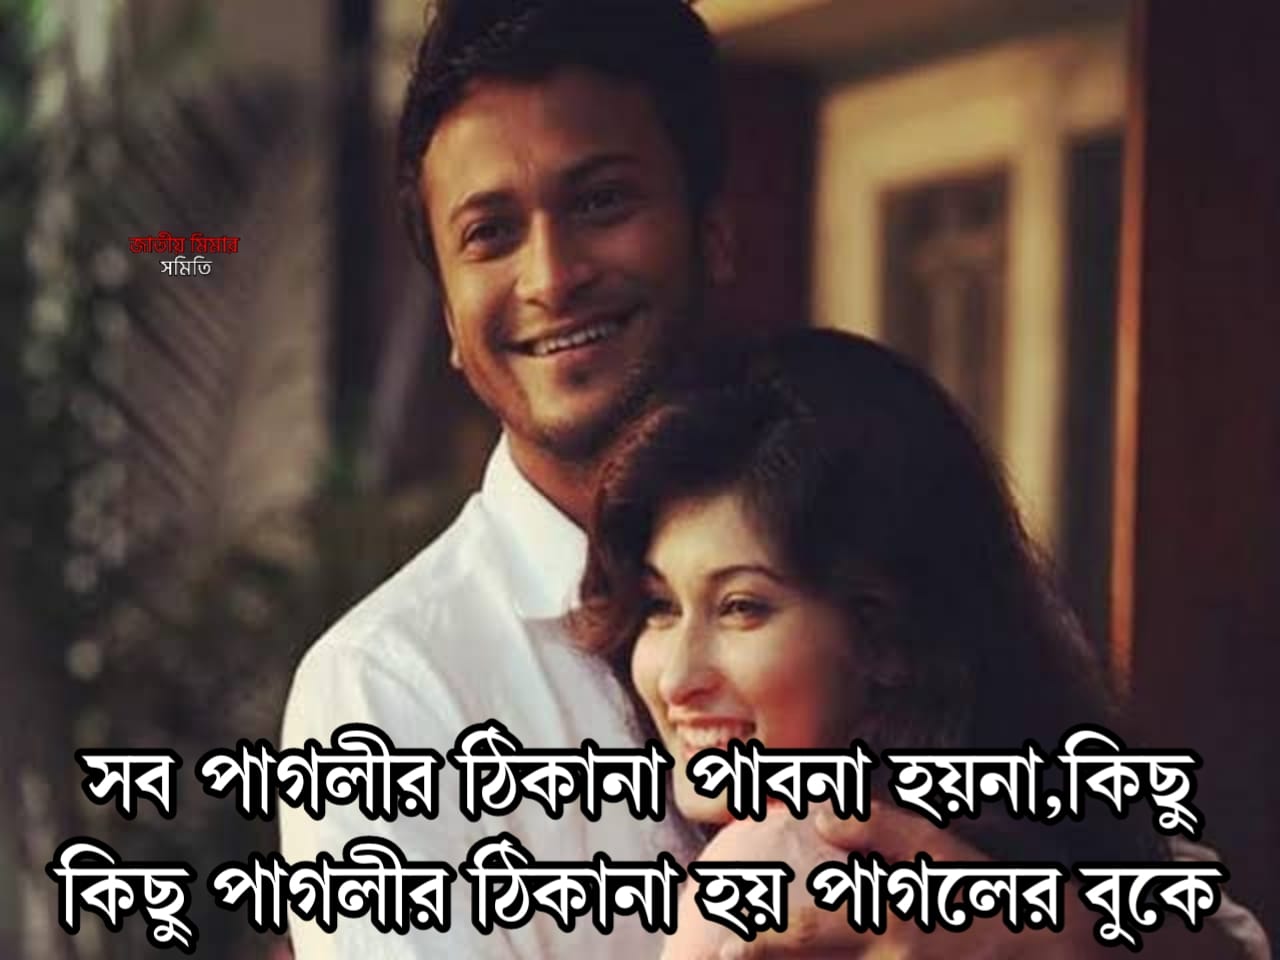
Text: সব পাগলীর ঠিকানা পাবনা হয়না কিছু কিছু পাগলীর ঠিকানা হয় পাগলের বুকে
Label: Non Hate